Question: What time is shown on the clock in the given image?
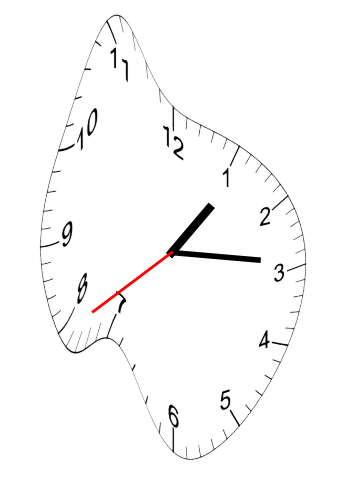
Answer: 01:14:39